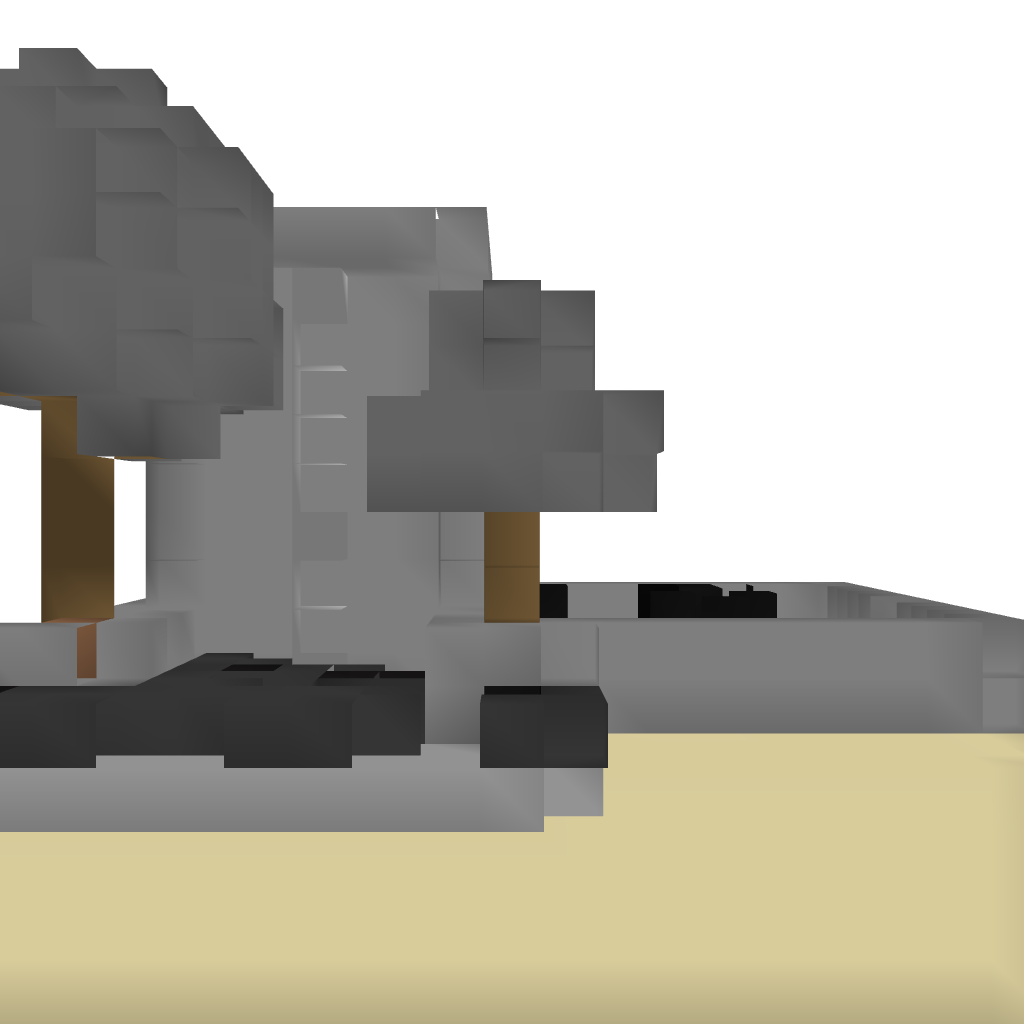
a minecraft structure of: Magical waterfall